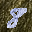
Label: 8